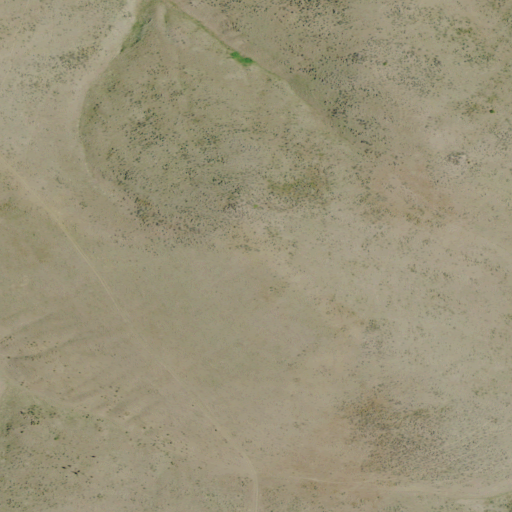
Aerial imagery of mountain in Montana named Abbots Urn containing grassland and shrub